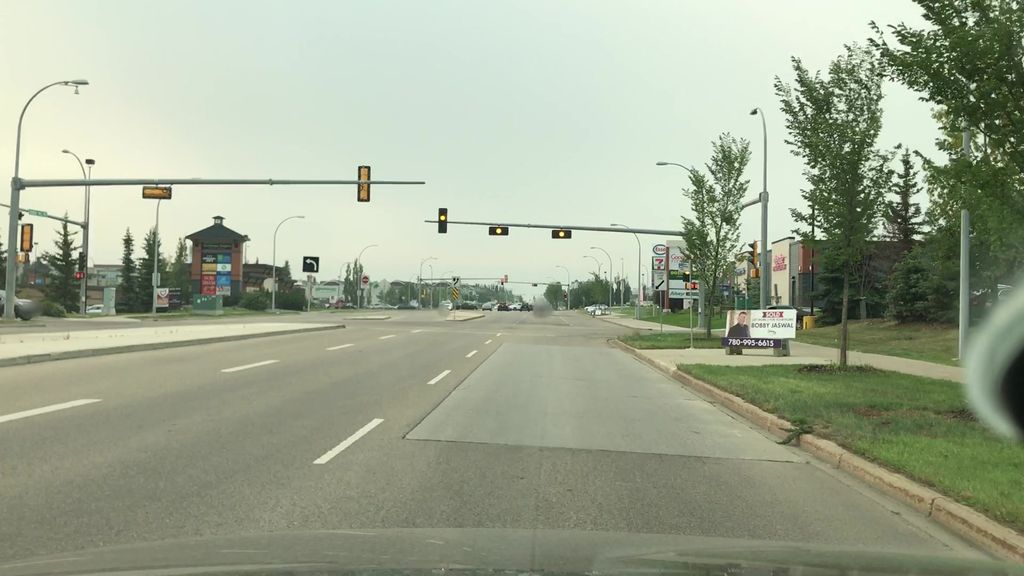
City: edmonton